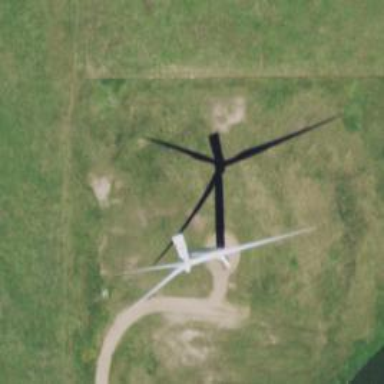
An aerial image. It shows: Wind generator using horizontal axis wind turbines.